Question: How many ricochets will a ball launched from (1.0, 1.0) at 40° need to hit the target at (11.0, 9.0)? The ball reflects perfectly off the arena walls and mirror-obstacles.
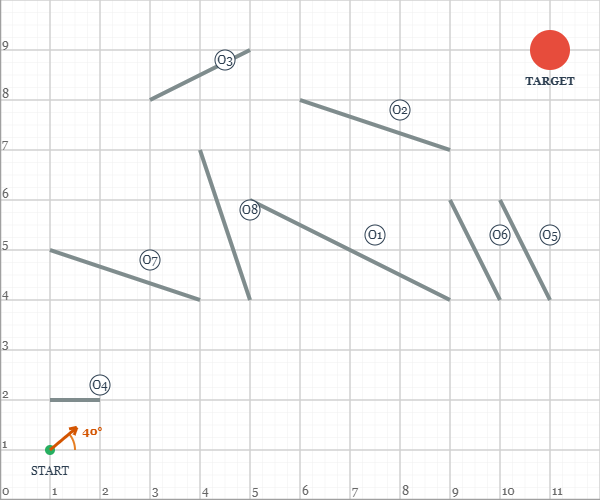
Answer: 8